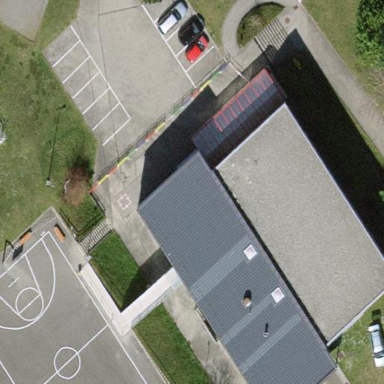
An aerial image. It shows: Multifunctional building with sports facilities.